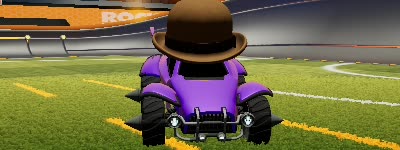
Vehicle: octane